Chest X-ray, PA view. Patient: 49 years old, sex M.
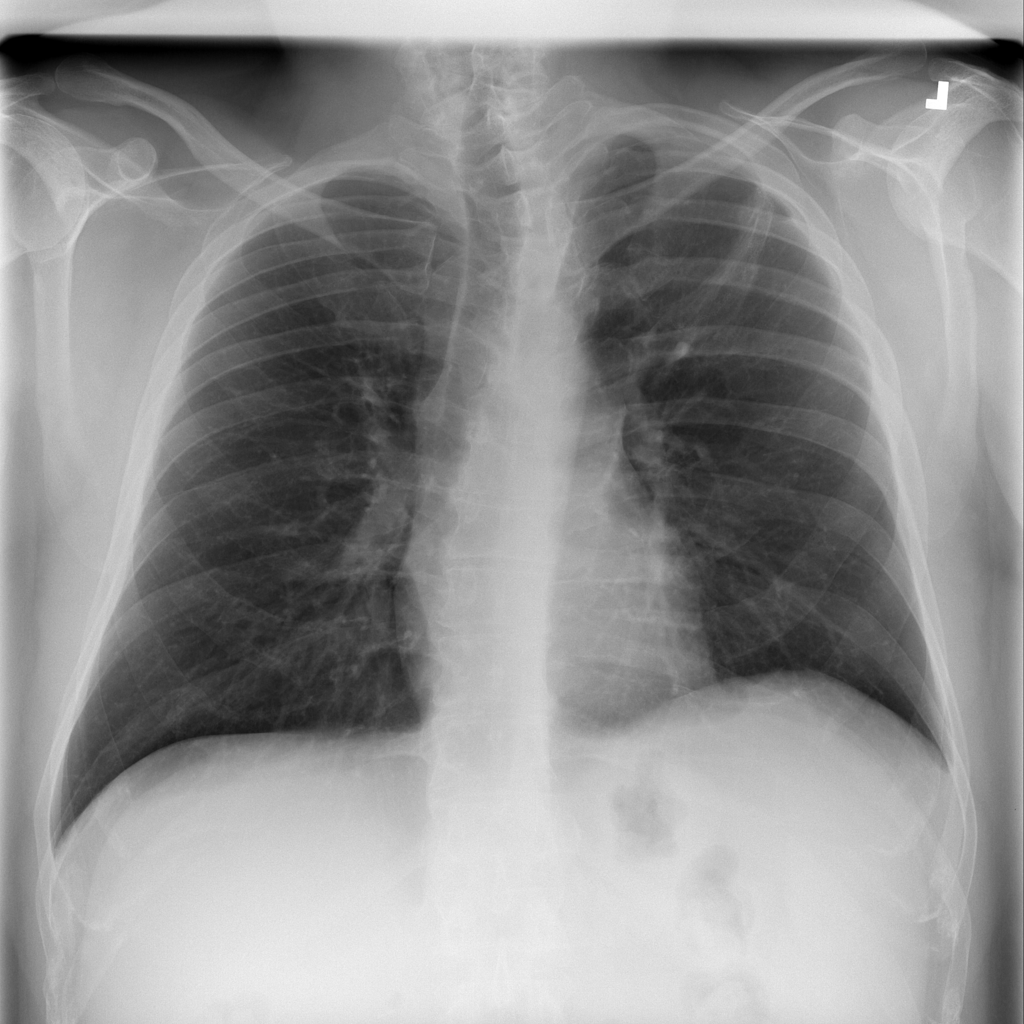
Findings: Infiltration, Pneumothorax